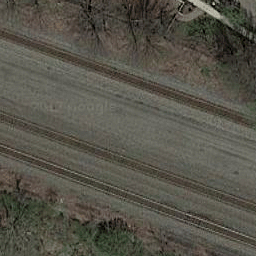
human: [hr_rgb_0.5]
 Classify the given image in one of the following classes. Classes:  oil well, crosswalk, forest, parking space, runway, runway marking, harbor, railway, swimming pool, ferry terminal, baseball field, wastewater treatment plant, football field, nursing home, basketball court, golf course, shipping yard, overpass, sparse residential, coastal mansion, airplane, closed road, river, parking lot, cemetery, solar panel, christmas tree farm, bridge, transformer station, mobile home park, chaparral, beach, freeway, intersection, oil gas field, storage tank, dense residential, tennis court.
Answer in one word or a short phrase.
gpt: railway